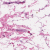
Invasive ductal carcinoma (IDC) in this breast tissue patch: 0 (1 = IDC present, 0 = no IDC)